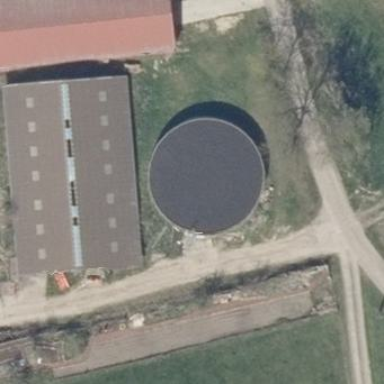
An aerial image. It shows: Storage tank that is man-made.